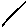
Label: line